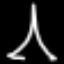
Label: The Eiffel Tower